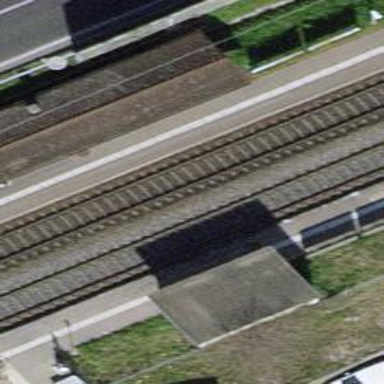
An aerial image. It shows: Public transport station located at railway halt.